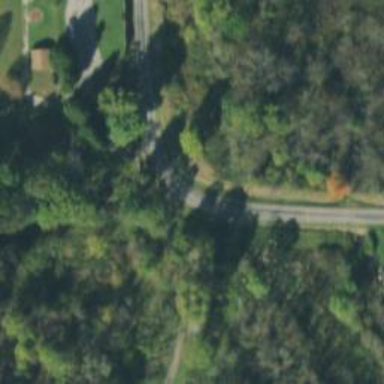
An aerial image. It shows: Unclassified road.